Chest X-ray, AP view. Patient: 58 years old, sex M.
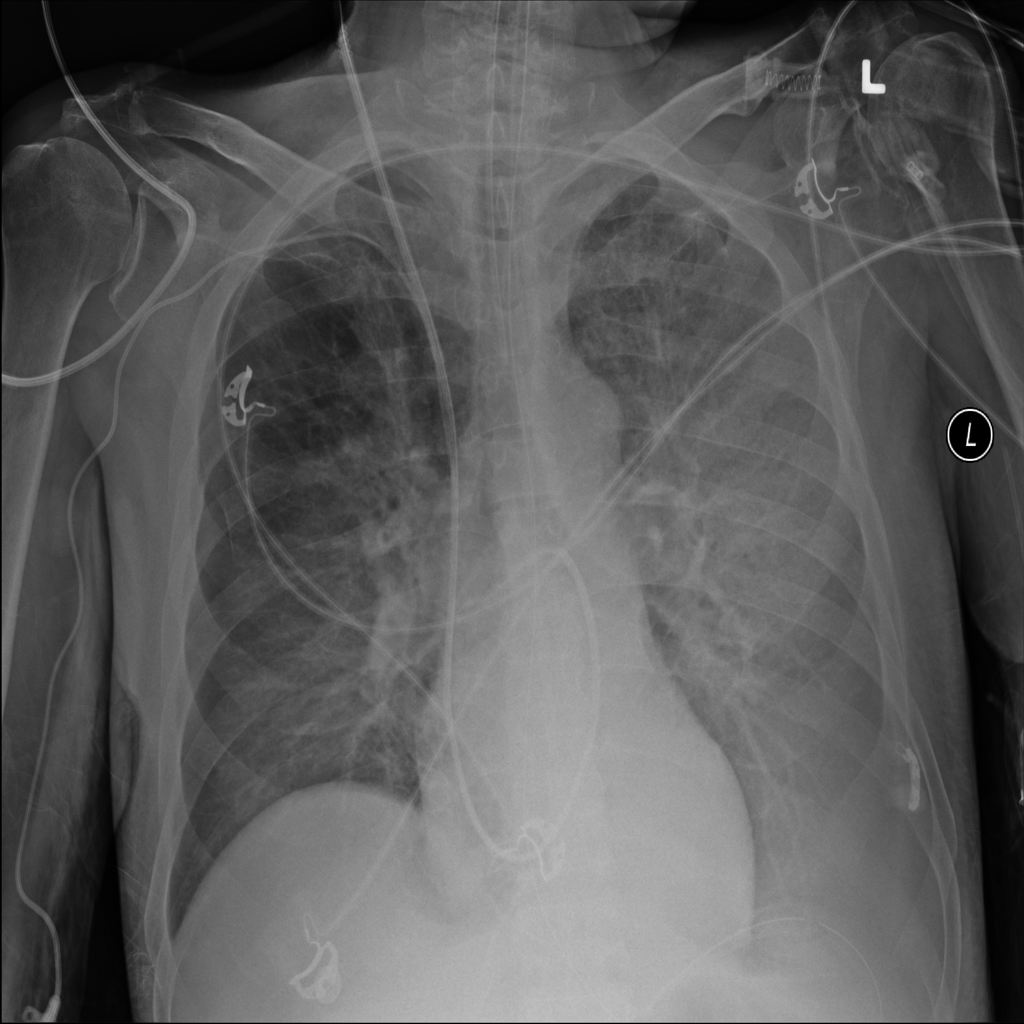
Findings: Consolidation